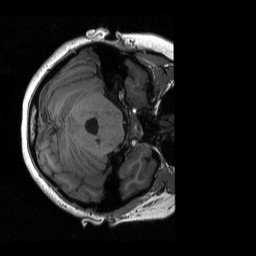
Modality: T1w
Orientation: axial
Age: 22
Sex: female
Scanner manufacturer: siemens
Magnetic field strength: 3 T
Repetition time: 2.3 s
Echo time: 0.00298 s